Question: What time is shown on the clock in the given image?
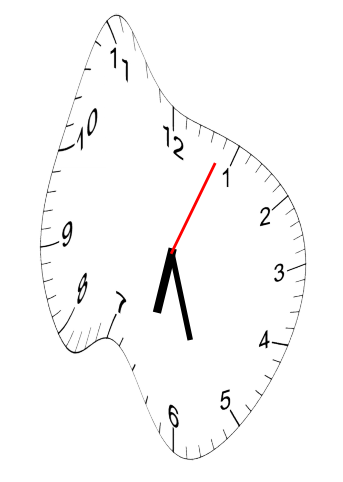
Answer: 06:27:04